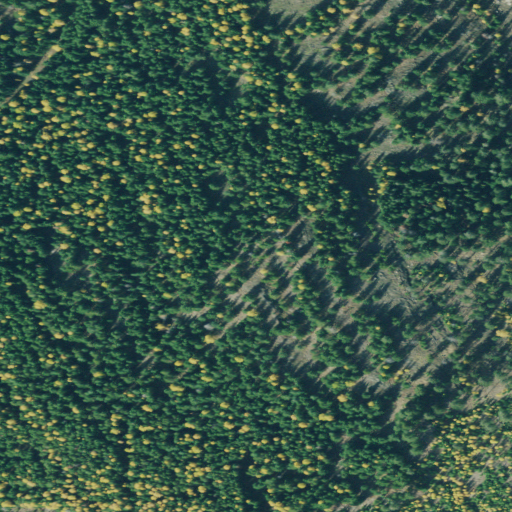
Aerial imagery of mountain in Montana named Roderick Butte containing evergreen forest, shrub, and grassland